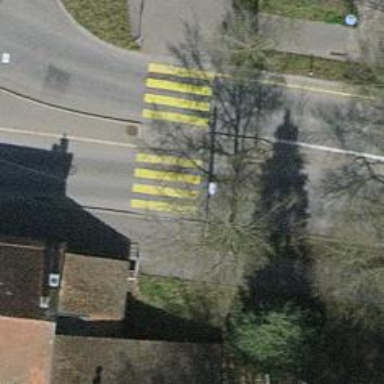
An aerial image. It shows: Asphalt footway with marked crossing.